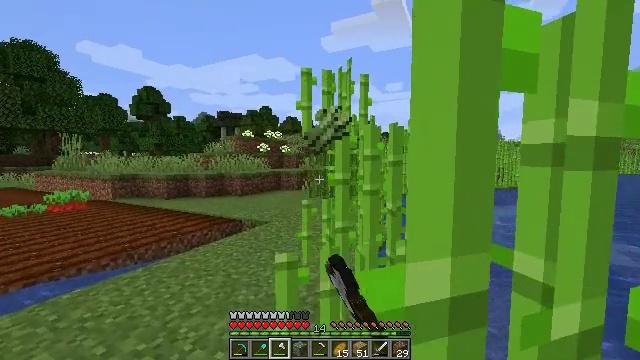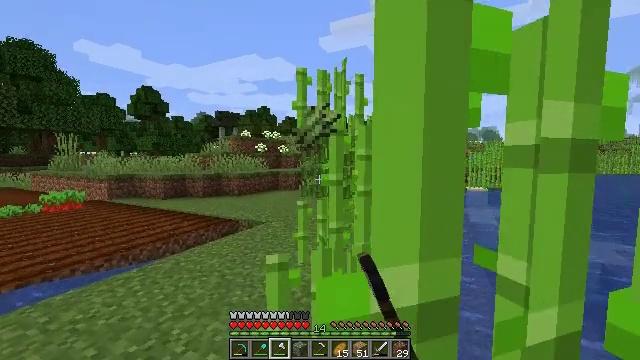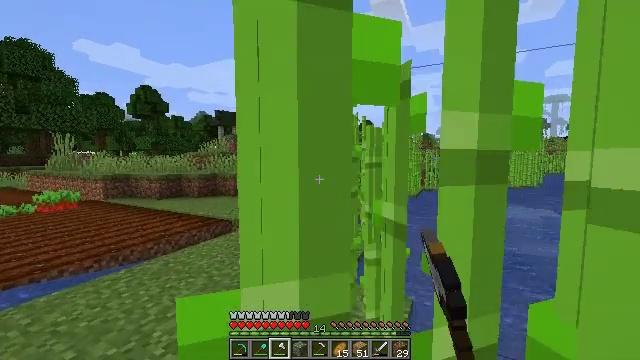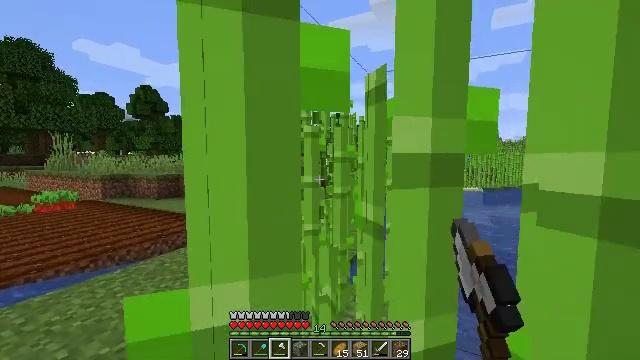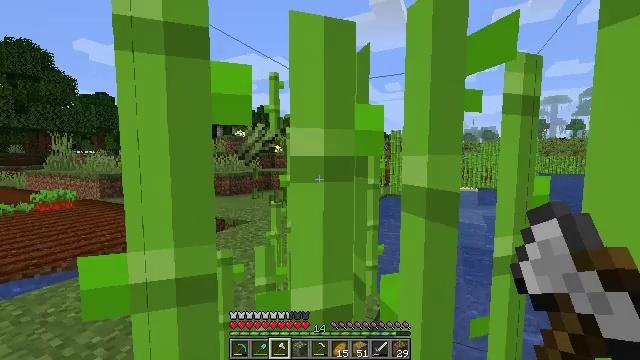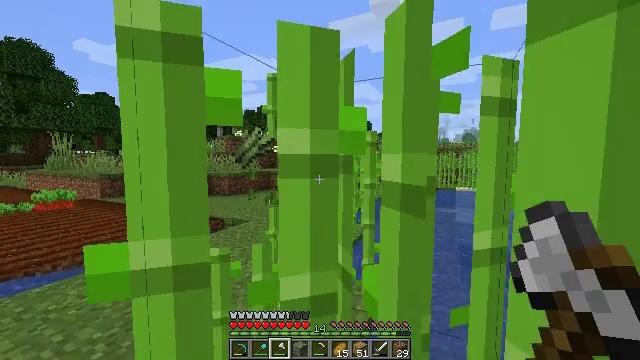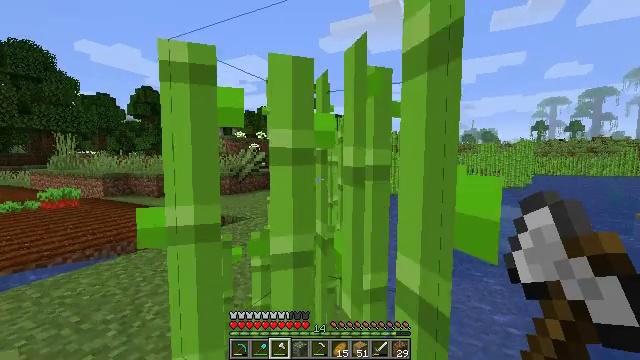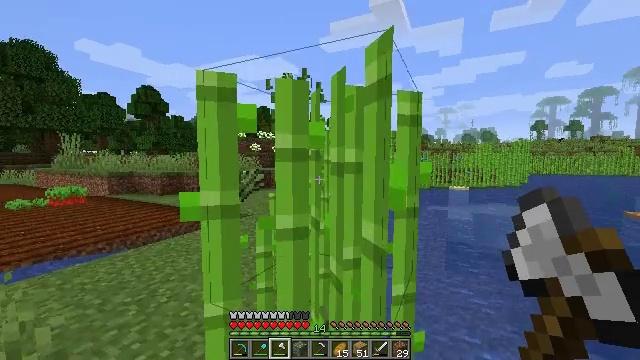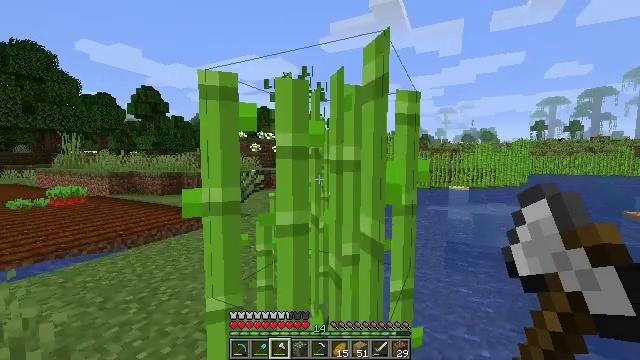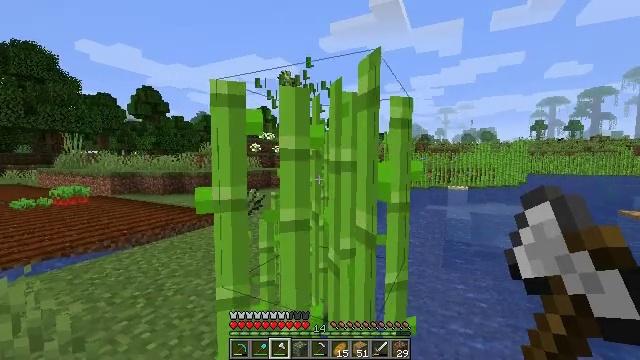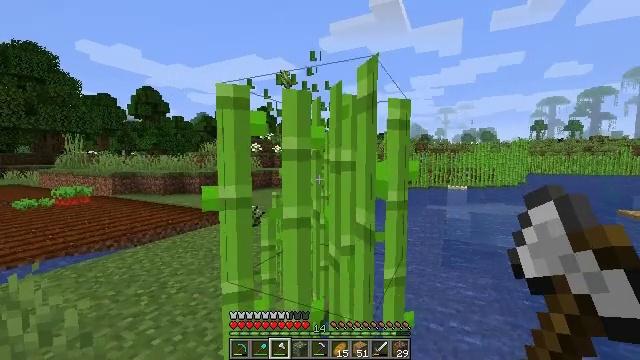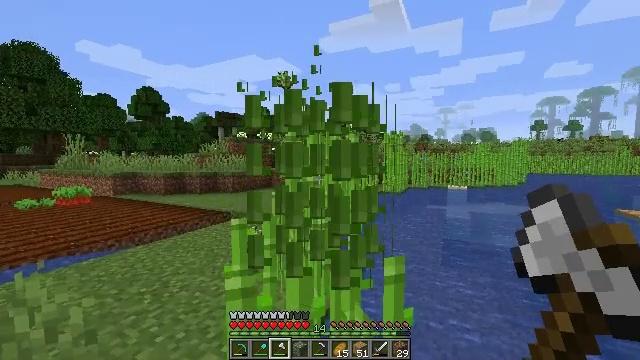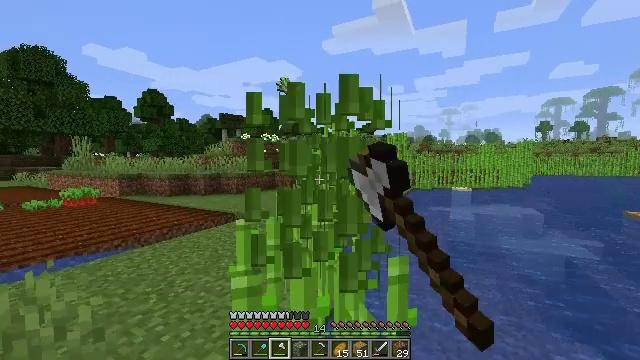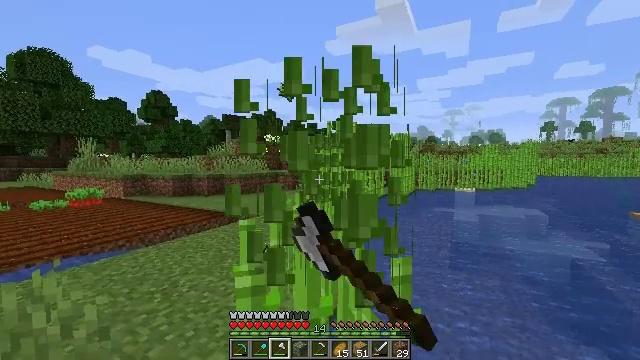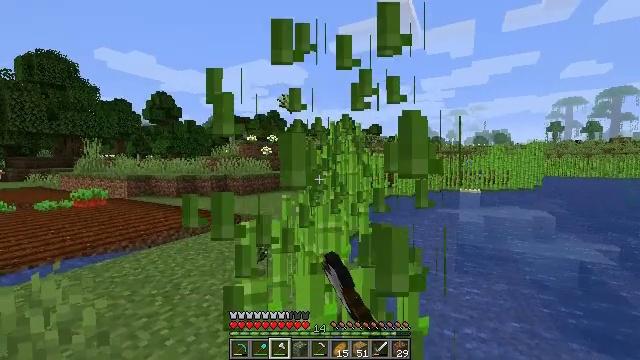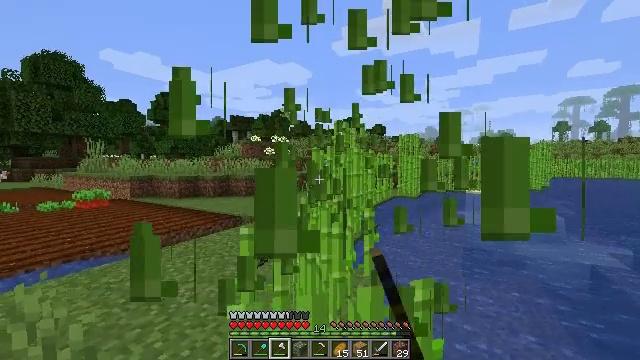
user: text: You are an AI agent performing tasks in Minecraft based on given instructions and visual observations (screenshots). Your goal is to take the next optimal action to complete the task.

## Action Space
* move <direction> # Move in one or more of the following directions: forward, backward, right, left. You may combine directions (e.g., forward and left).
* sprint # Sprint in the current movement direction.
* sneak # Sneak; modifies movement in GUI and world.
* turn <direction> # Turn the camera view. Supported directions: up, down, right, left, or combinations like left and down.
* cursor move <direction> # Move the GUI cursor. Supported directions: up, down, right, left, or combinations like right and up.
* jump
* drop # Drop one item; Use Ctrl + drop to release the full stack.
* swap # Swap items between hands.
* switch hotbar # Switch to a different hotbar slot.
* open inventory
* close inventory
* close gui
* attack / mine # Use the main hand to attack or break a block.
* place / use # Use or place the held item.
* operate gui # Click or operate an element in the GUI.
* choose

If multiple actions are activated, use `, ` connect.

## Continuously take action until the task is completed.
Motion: motion action
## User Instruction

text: Gather sugar cane for crafting.
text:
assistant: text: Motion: move right, attack / mine
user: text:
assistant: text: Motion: move right, attack / mine
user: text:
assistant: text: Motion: move back and move right
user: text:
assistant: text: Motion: move back
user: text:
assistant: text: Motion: move back
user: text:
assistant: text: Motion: move back
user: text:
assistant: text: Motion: move back
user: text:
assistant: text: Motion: no_op
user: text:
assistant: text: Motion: no_op
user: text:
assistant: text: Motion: no_op
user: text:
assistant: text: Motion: attack / mine
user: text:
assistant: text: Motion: attack / mine
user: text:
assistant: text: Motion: attack / mine
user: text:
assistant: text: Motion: move forward, attack / mine
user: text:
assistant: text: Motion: move forward, attack / mine
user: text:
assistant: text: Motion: move forward, attack / mine
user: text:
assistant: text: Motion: move forward, attack / mine
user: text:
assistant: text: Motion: move forward, attack / mine
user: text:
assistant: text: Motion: move forward, attack / mine
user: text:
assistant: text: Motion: move forward, attack / mine
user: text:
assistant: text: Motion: move forward
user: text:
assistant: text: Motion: move forward, turn right and down
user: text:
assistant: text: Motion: move forward
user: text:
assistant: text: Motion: move forward, turn right
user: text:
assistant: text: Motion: move forward, turn right
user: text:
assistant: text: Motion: move forward, turn right
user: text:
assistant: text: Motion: move forward and move left, turn right
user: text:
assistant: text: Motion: move forward and move left, turn right
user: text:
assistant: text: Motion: move forward and move left, turn right
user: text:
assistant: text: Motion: move forward and move left, turn right